Question: I have the following PexMethod:
'''
[PexMethod]
public bool fwAlertConfig_objectConfigExists(
[PexAssumeUnderTest]WinCC target,
[PexAssumeNotNull] List<mixed> alertConfigObject,
[PexAssumeNotNull] ref int configType,
[PexAssumeNotNull] ref List<string> exceptionInfo
)
{
PexAssume.TrueForAll(alertConfigObject, x => x.value != null);
PexAssume.AreElementsNotNull(alertConfigObject);
bool result
= target.fwAlertConfig_objectConfigExists(alertConfigObject, ref configType, ref exceptionInfo);
return result;
}
'''
I deliberately placed the '[PexAssumeNotNull]' and 'PexAssume' there. However,
it seems that these things are ignored when I "Run Pex explorations" these are the inputs created:

Please notice the following:
- 'in exceptionInfo''null''[PexAssumeNotNull]'- '{null}''PexAssume.AreElementsNotNull(alertConfigObject)'- 'new mixed''{value=null}''PexAssume.TrueForAll(alertConfigObject, x => x.value != null)'
However: '[PexAssumeNotNull]' works well for alertConfigObject, as I do not see null as an input anymore.
So why are the other assumptions not working?
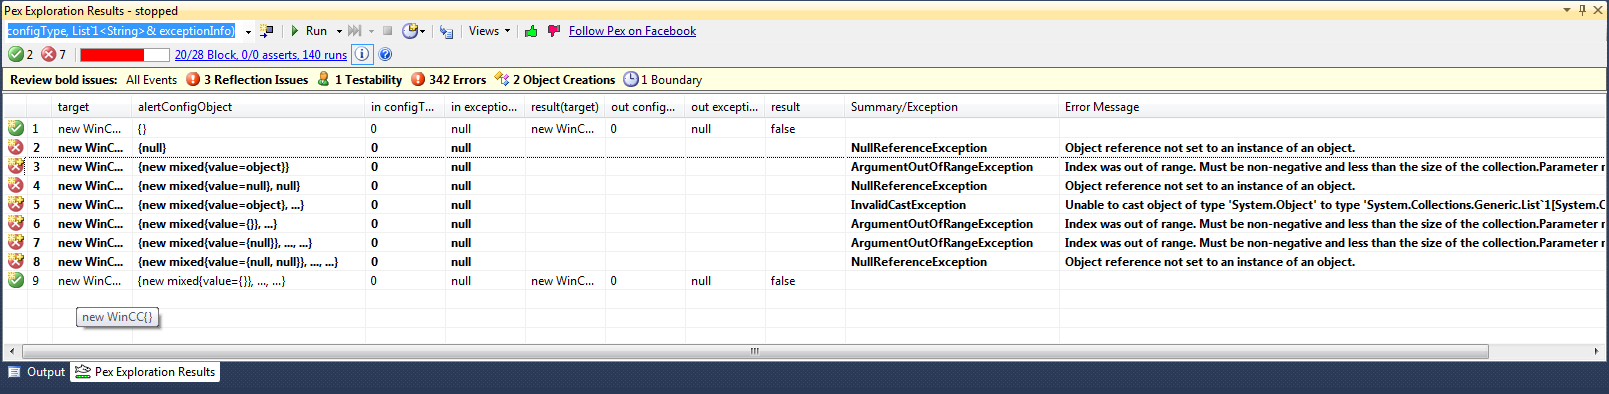
Answer: I couldn't test it, because you didn't provide the code under test, but you can try to replace the '[PexAssumeNotNull]' attribute with the static method 'PexAssume.IsNotNull', like this:
'''
[PexMethod]
public bool fwAlertConfig_objectConfigExists(
WinCC target,
List<mixed> alertConfigObject,
ref int configType,
ref List<string> exceptionInfo)
{
PexAssume.IsNotNull(target);
PexAssume.IsNotNull(alertConfigObject);
PexAssume.IsNotNull(configType);
PexAssume.IsNotNull(exceptionInfo);
PexAssume.TrueForAll(alertConfigObject, x => x.value != null);
PexAssume.AreElementsNotNull(alertConfigObject);
bool result
= target.fwAlertConfig_objectConfigExists(alertConfigObject, ref configType, ref exceptionInfo);
return result;
}
'''